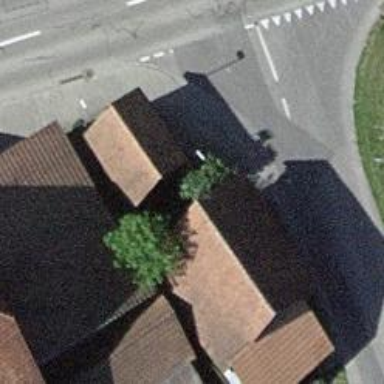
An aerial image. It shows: Post box.